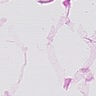
Metastatic tissue present: no